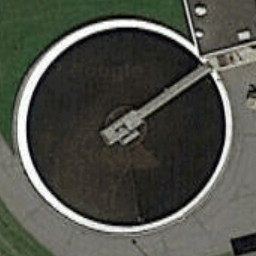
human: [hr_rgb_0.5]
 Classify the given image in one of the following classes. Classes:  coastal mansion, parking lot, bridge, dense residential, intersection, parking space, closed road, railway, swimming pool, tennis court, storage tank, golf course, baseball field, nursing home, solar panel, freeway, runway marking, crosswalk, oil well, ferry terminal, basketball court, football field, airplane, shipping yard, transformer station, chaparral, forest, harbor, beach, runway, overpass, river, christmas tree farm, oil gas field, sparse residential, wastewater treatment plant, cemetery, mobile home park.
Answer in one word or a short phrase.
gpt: wastewater treatment plant